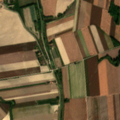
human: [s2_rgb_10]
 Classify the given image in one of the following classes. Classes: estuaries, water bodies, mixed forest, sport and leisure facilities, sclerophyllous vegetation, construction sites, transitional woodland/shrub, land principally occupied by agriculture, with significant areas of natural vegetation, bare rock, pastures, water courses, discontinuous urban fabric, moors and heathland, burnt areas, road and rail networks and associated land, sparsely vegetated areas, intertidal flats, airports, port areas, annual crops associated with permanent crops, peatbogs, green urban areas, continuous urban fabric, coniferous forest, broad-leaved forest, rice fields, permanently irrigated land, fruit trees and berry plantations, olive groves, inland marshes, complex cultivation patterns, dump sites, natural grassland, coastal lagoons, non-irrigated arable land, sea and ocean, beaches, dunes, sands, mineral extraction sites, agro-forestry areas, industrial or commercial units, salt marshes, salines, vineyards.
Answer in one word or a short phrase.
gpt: non-irrigated arable land